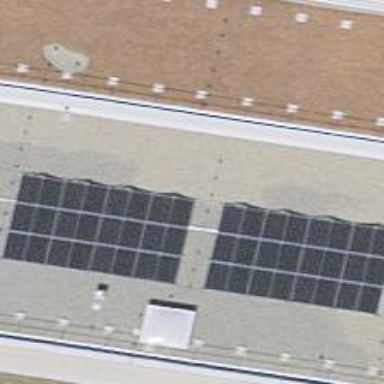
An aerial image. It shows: Solar power generator using photovoltaic panels.